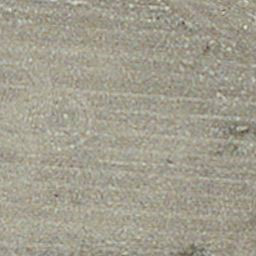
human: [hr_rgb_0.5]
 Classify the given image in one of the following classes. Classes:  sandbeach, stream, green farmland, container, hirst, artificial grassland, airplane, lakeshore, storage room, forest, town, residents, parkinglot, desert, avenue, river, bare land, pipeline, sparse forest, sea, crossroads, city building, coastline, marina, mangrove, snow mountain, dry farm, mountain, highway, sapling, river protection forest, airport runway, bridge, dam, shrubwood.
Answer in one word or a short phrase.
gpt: dry farm